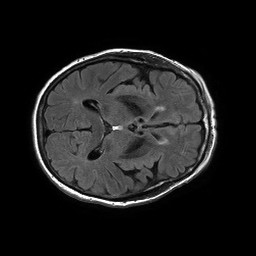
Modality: FLAIR
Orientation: axial
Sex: female
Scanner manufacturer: philips
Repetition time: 11 s
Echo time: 0.125 s